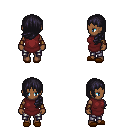
a pixel art fantasy rpg character, female body template, human, dark skin, maroon tunic, metal pants, raven left-swept hairstyle, cloth bracers, brown slippers, four views (front, back, left, right), 2x2 character sprite sheet, small pixel art, hard edges, no anti-aliasing